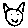
Label: cat